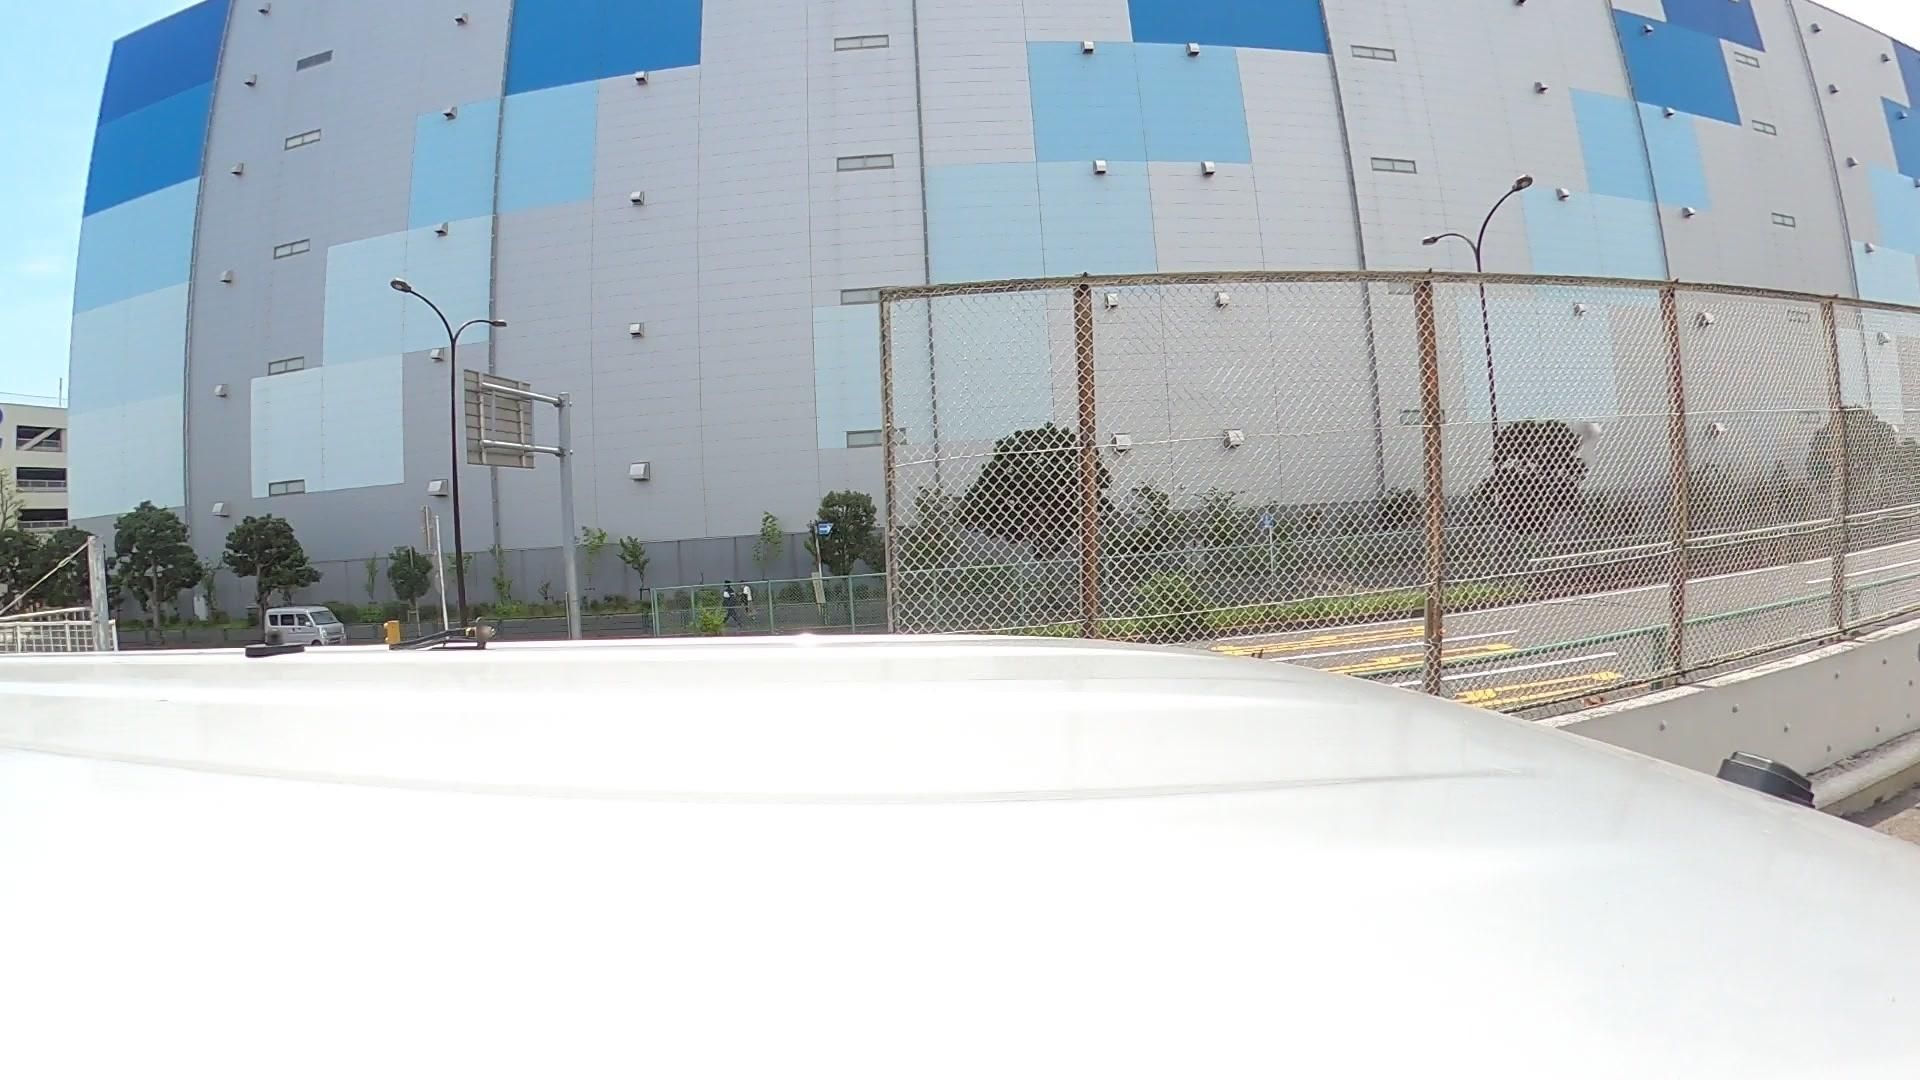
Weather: clear
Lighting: day
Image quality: good
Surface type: driving surface
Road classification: service, motorway_link
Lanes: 2
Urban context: urban centre
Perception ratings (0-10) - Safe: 2.32, Lively: 2.44, Beautiful: 1.27, Boring: 4.16, Depressing: 6.88, Wealthy: 1.19